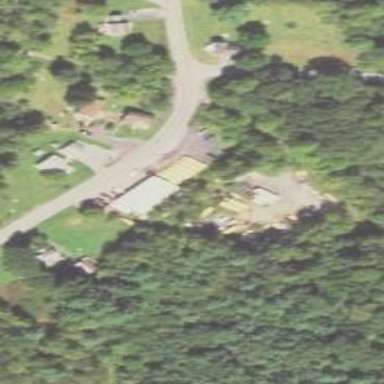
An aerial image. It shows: Car repair shop located within school bus depot.